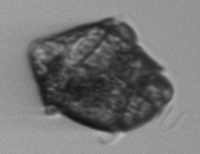
Label: Margalefidinium